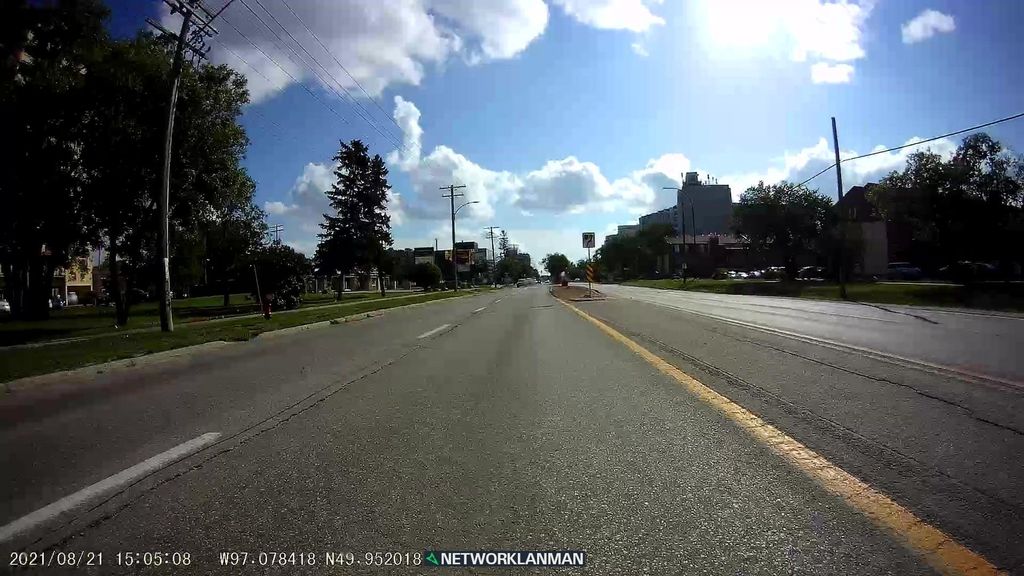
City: winnipeg